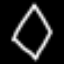
Label: diamond